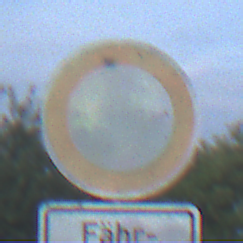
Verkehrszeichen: VerbotFahrzeugeAllerArt
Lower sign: SonstigeFahrzeugePersonengruppenFrei4
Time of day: MorningAfternoon
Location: Outdoor (Nature)
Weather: PartlyCloudy
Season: NotSpecified
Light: Natural